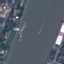
Label: River